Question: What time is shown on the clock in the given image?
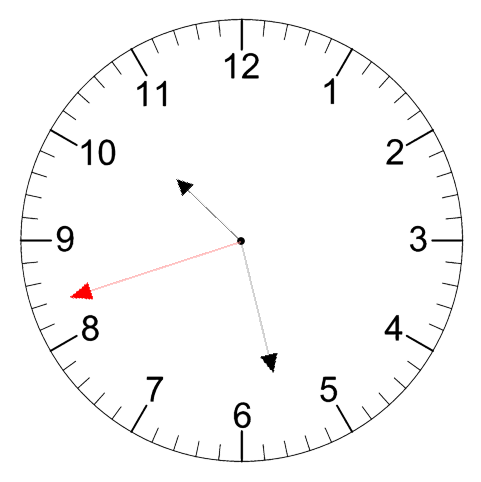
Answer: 10:27:42